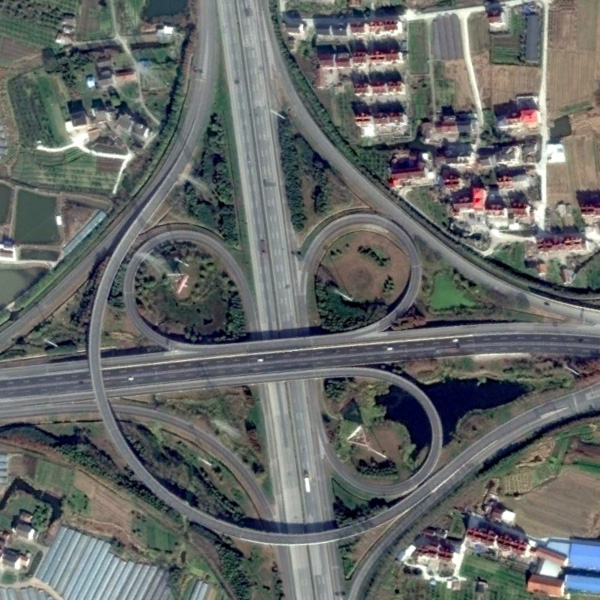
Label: Viaduct